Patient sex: M
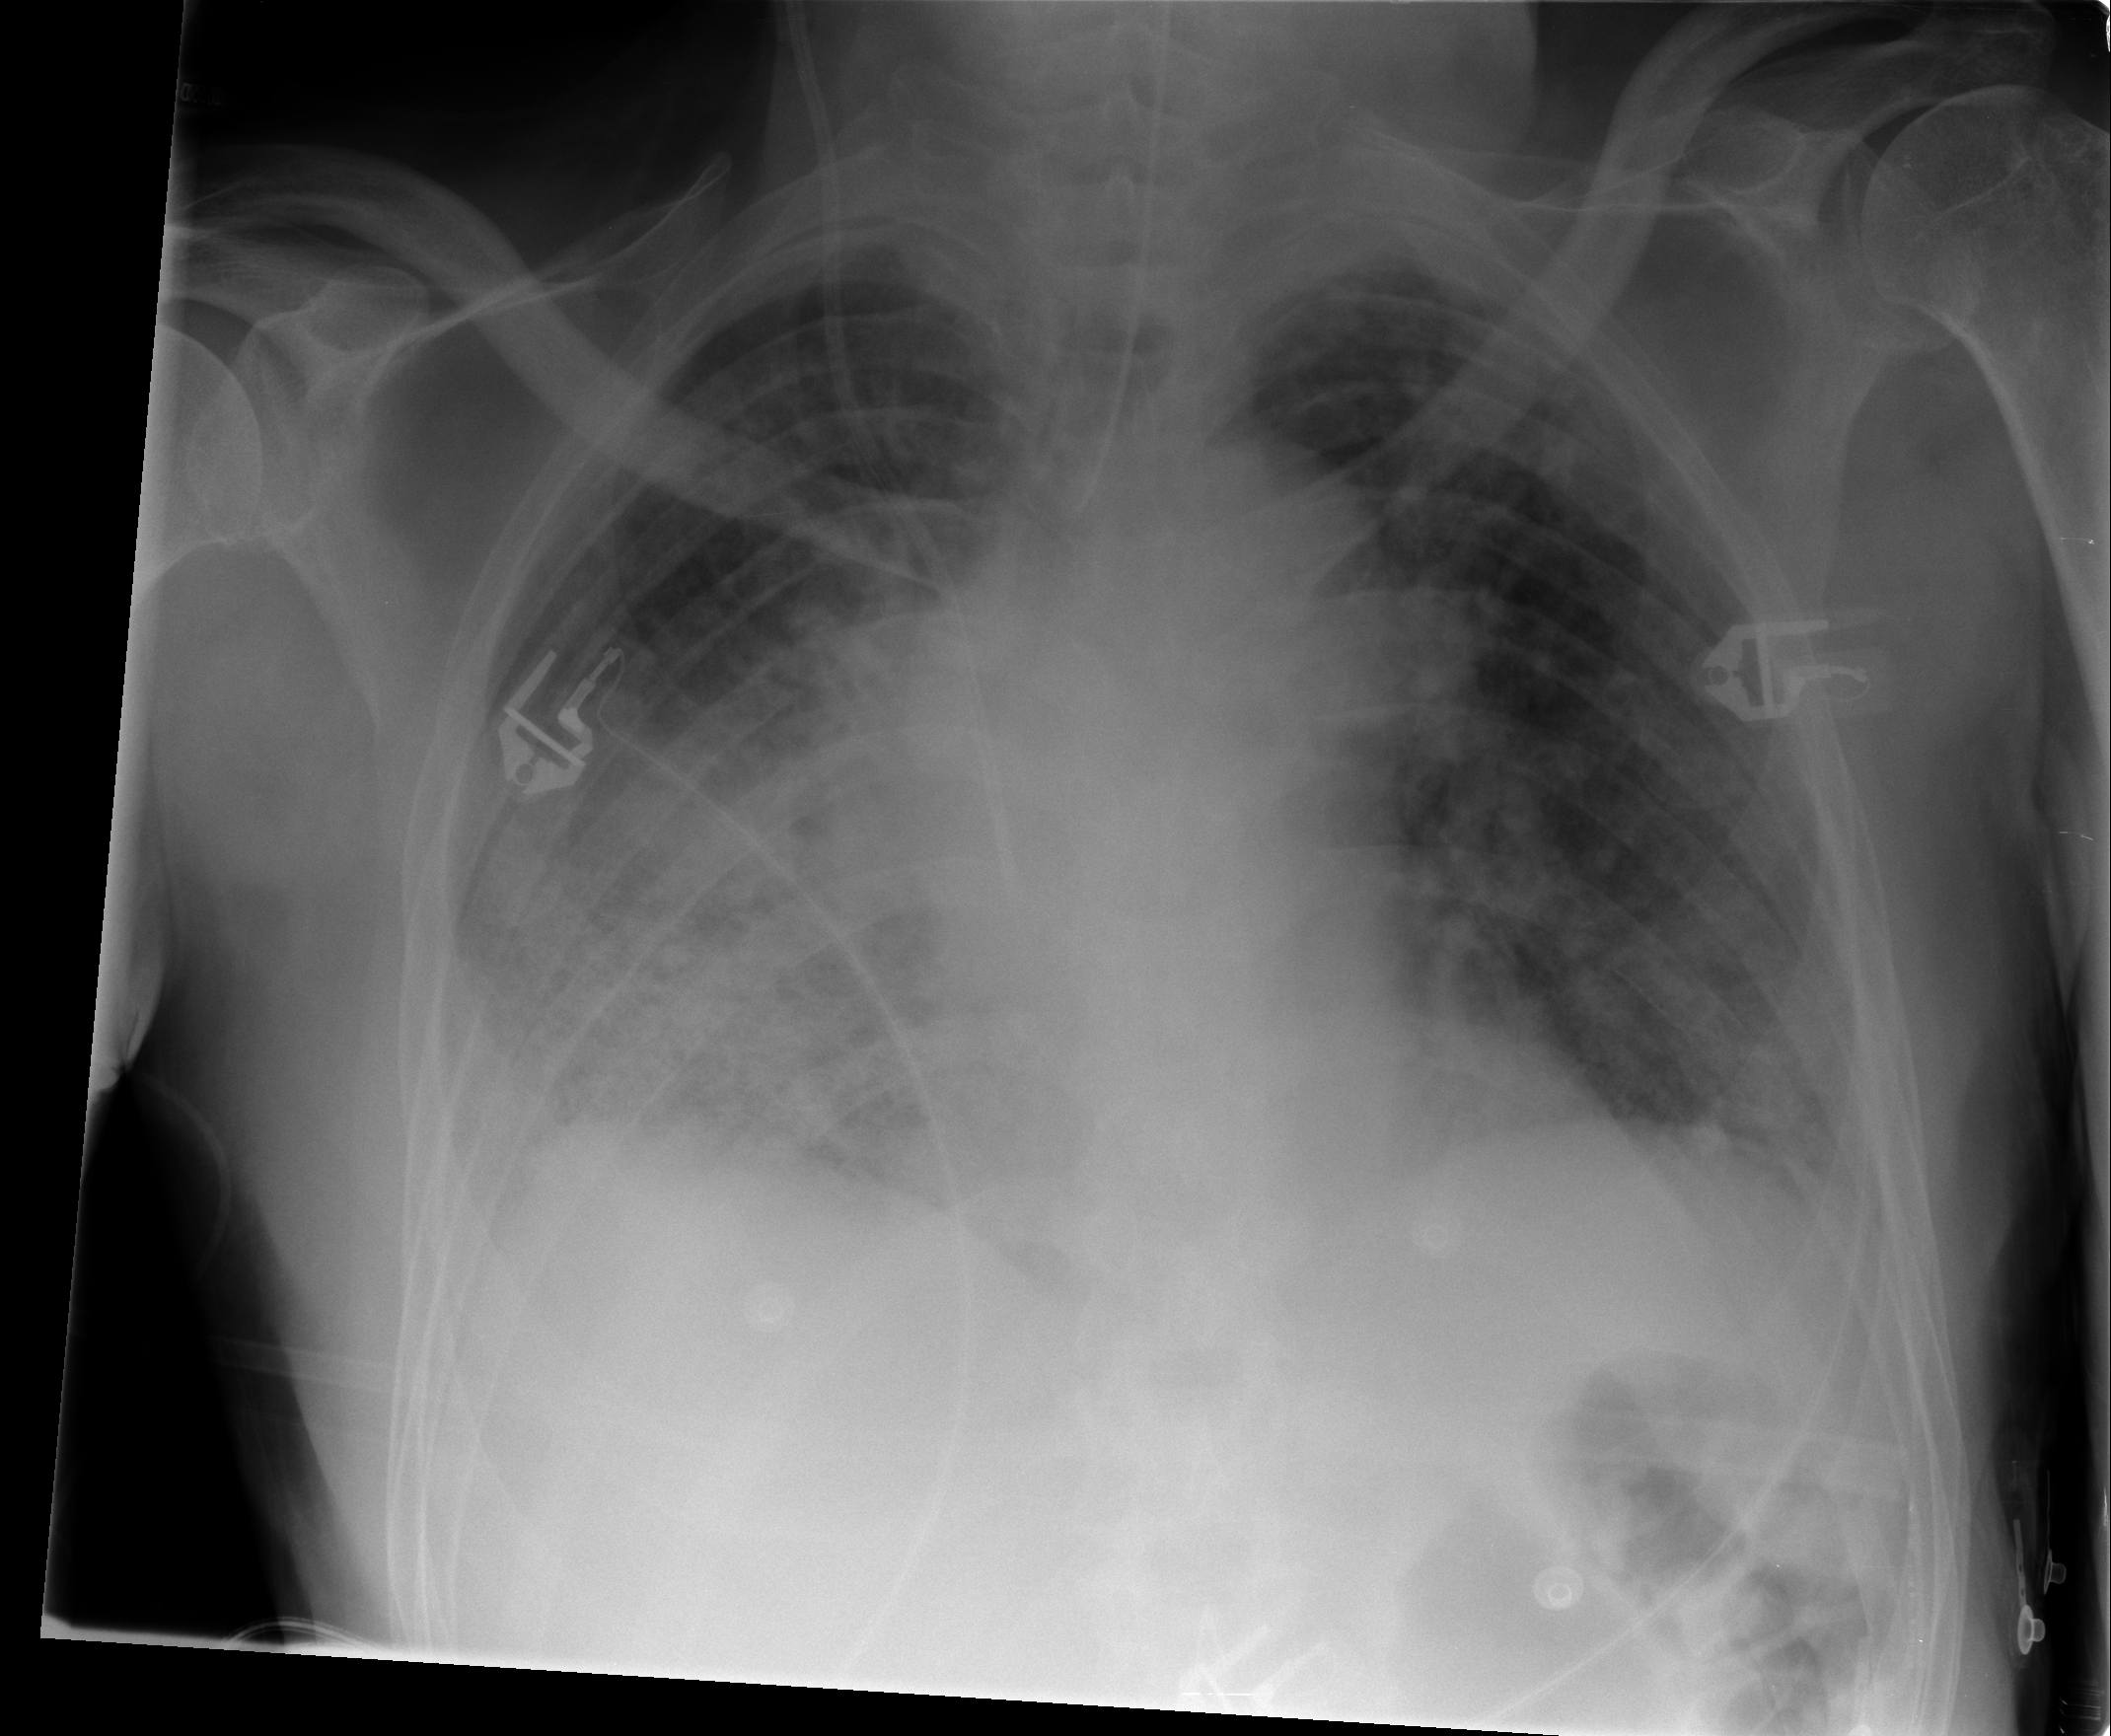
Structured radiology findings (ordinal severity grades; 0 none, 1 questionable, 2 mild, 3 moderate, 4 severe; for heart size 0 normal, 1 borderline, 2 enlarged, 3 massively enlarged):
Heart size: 0
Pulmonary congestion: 0
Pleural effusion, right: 2
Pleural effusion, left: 0
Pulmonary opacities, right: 4
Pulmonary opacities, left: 2
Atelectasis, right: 2
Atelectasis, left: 0